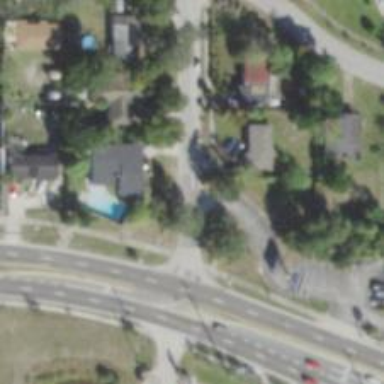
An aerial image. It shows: Residential road with asphalt surface and sidewalk on the left.